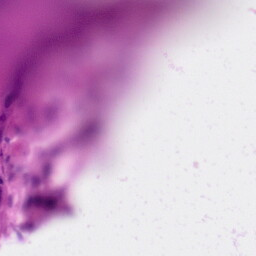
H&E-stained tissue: Skin